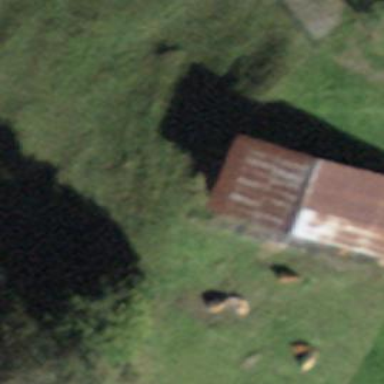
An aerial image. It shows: Rural barn.